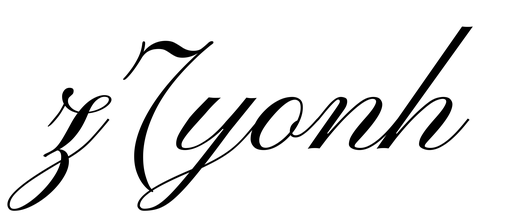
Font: PinyonScript-Regular